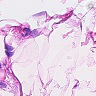
Metastatic tissue present: no